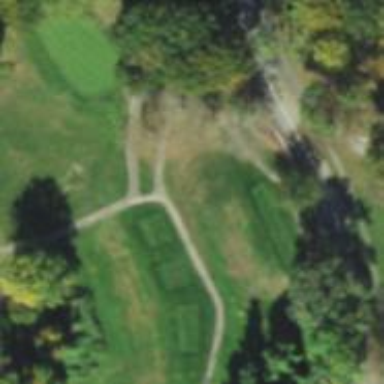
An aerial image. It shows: Path for both roads and golfers.